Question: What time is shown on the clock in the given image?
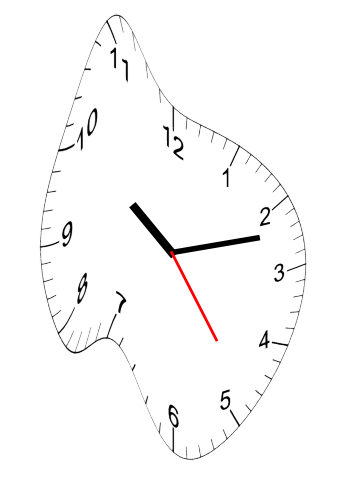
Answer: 10:12:24